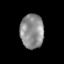
Tissue: prostate
Cell type: T cells
Senescence score: 0.2882
Nuclear area (px): 789
Mean DAPI intensity: 141.174